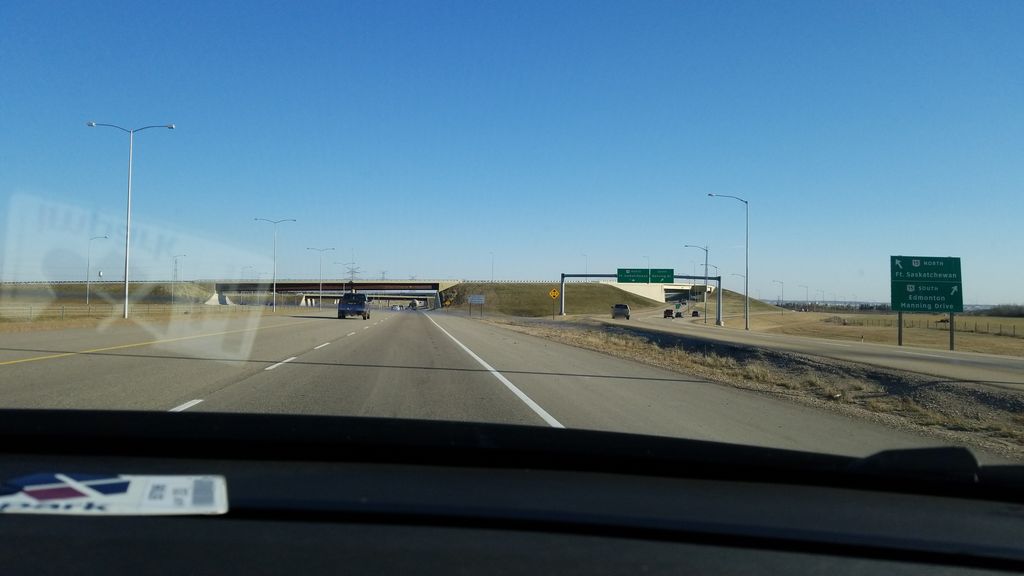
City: edmonton